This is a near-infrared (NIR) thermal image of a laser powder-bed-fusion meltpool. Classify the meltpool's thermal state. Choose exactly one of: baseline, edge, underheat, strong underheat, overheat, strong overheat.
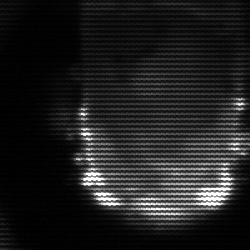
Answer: baseline